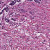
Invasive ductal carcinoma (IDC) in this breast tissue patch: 1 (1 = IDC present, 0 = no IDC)